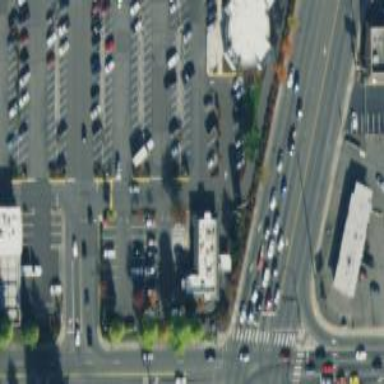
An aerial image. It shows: Parking space.